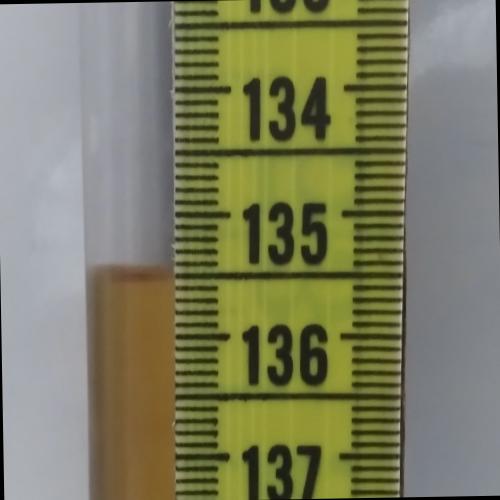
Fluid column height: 135.5 cm